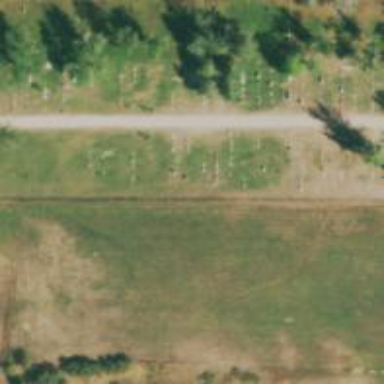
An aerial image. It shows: Historic tomb with tombstone.